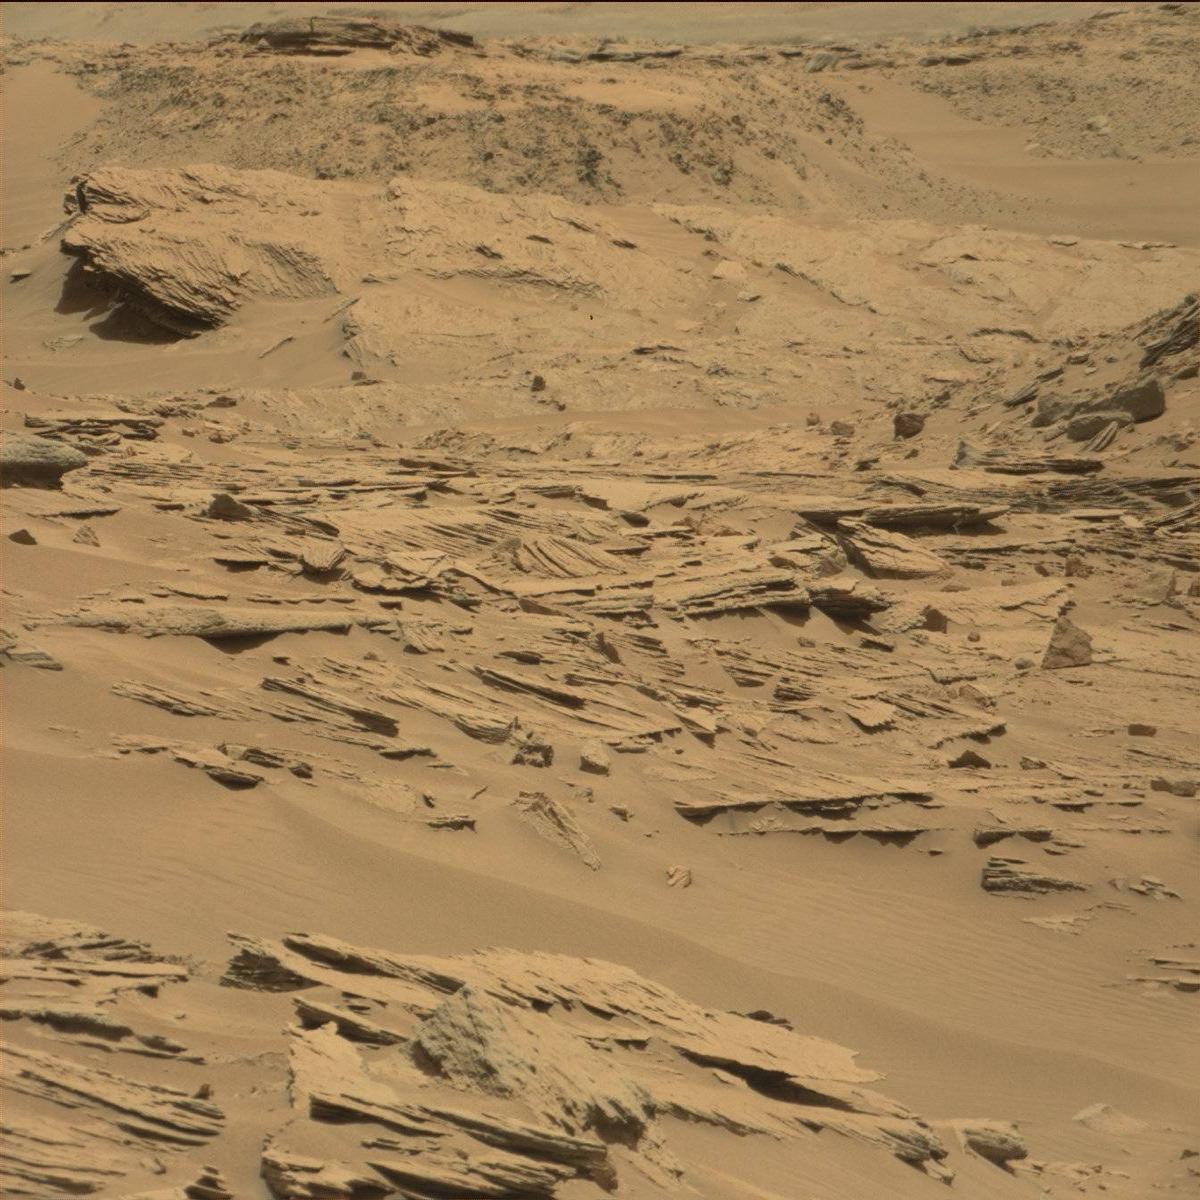
Terrain classes present: Bedrock, Ridge, Sand / Soil